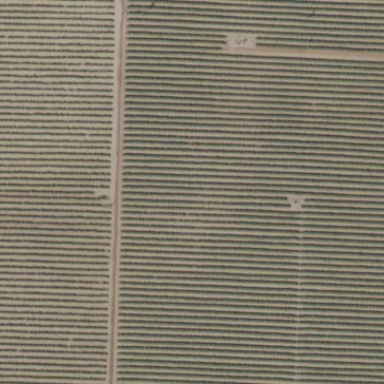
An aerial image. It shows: Vineyard.